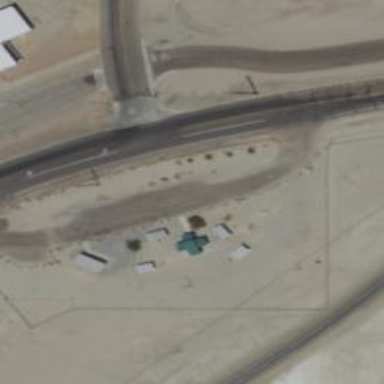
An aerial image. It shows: Rest area on the road.